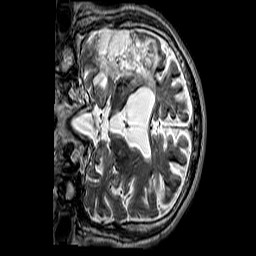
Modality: T2w
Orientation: coronal
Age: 58
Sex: male
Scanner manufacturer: siemens
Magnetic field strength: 3 T
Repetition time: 3.2 s
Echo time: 0.212 s